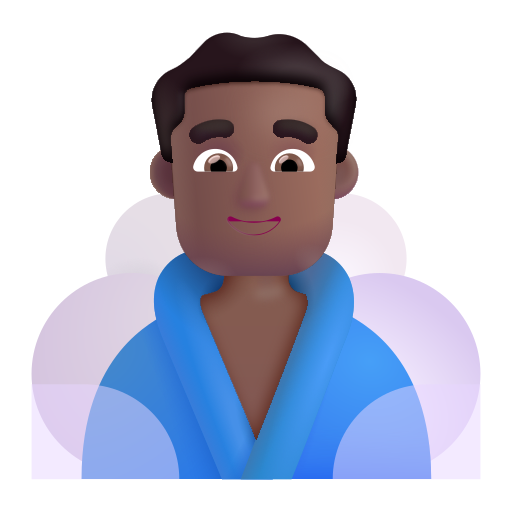
man in steamy room color  dark